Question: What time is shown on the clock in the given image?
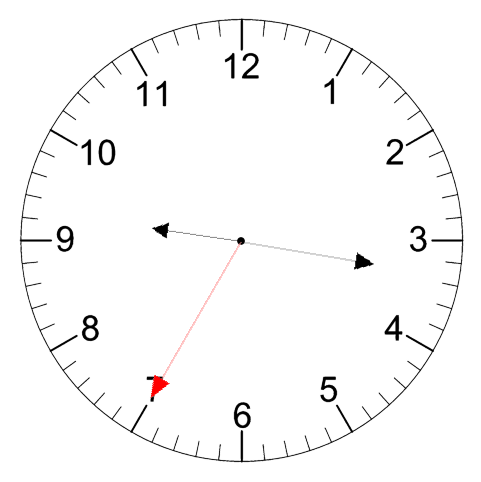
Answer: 09:16:35